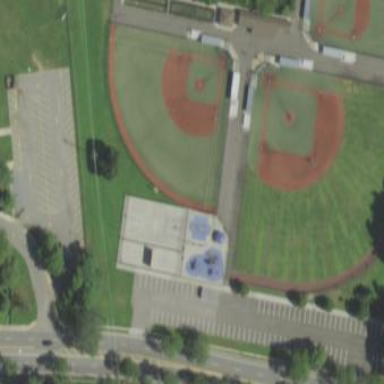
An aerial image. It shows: Baseball pitch for leisure land.